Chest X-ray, PA view. Patient: 45 years old, sex F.
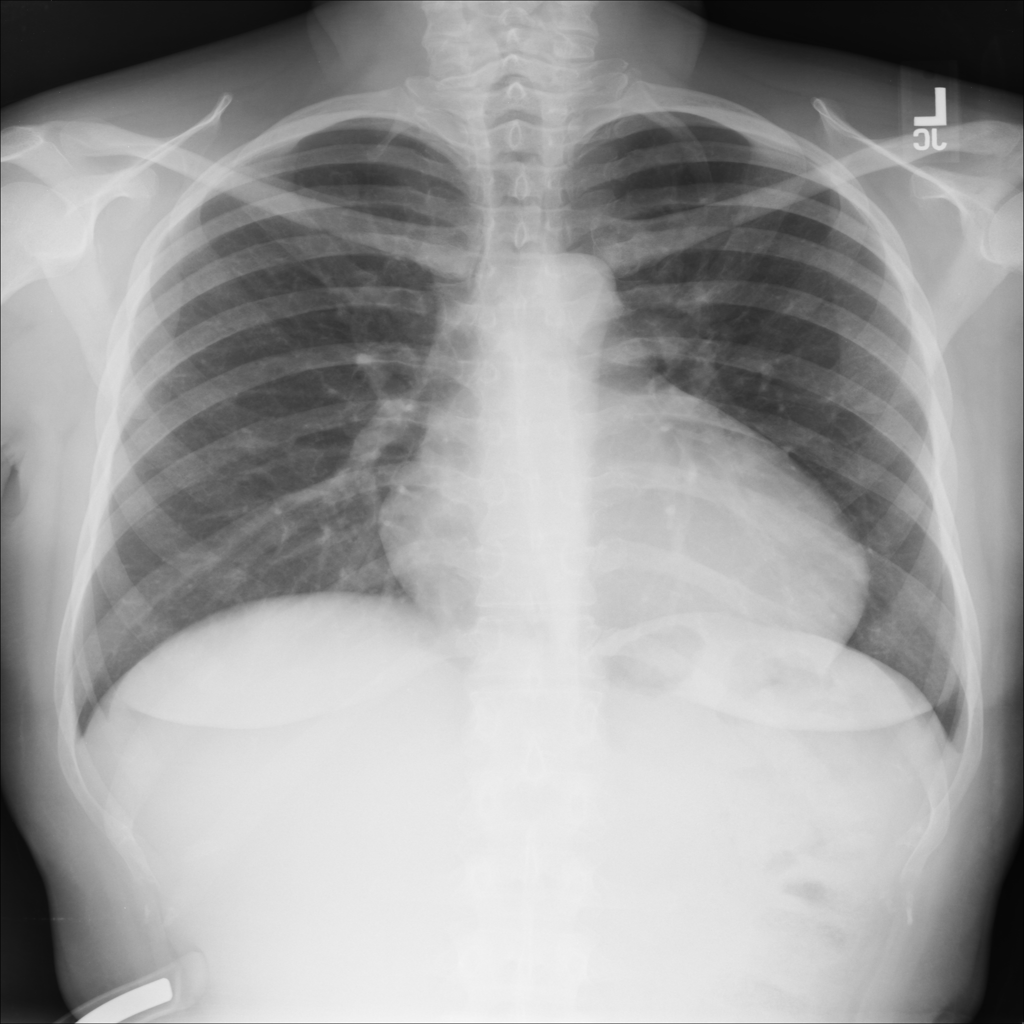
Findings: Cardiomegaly